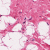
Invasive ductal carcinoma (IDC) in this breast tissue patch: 0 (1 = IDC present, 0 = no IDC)